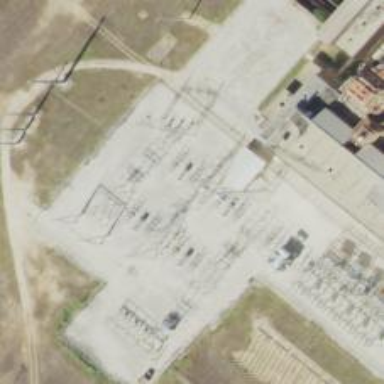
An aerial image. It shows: Switch used for power control.